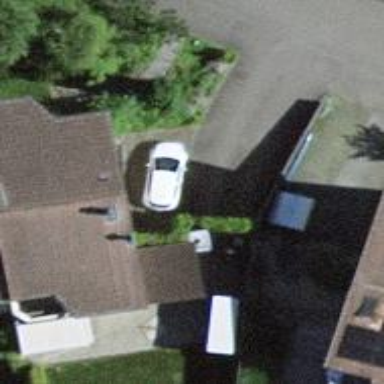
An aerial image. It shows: Alleyway designated as service road.